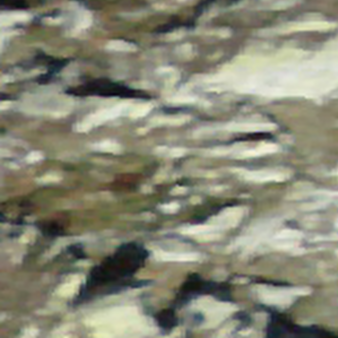
Label: other